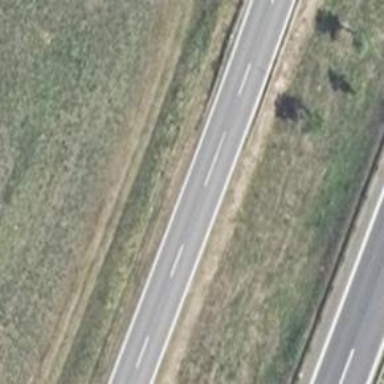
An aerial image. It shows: Secondary road with asphalt surface.